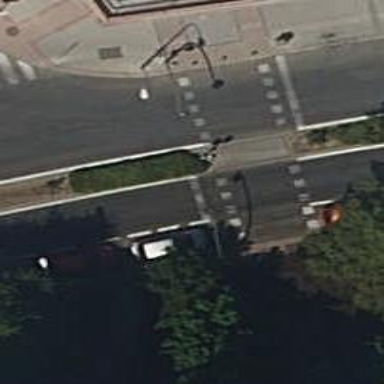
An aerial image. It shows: Crossing with traffic signals.